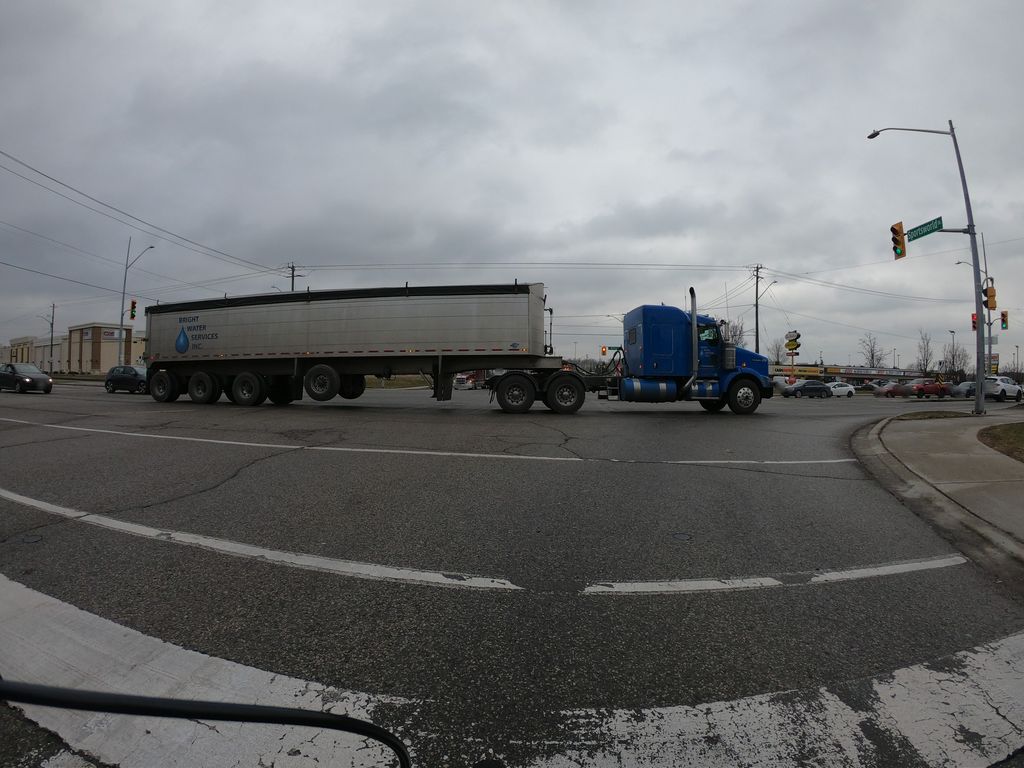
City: kitchener-waterloo